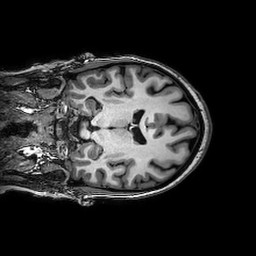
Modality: T1w
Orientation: coronal
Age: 27
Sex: female
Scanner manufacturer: philips
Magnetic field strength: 3 T
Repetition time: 0.008228 s
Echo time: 0.00377 s